Interaction volume radius: 5 \u00c5
Interaction volume height: 30 \u00c5
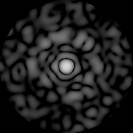
Disorder parameter: 0.8283